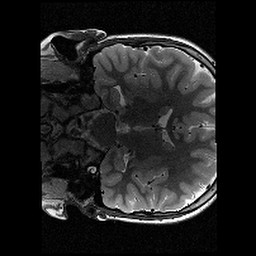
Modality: T2w
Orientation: coronal
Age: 10
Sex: female
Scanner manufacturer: siemens
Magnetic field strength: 3 T
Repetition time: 9.23 s
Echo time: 0.067 s